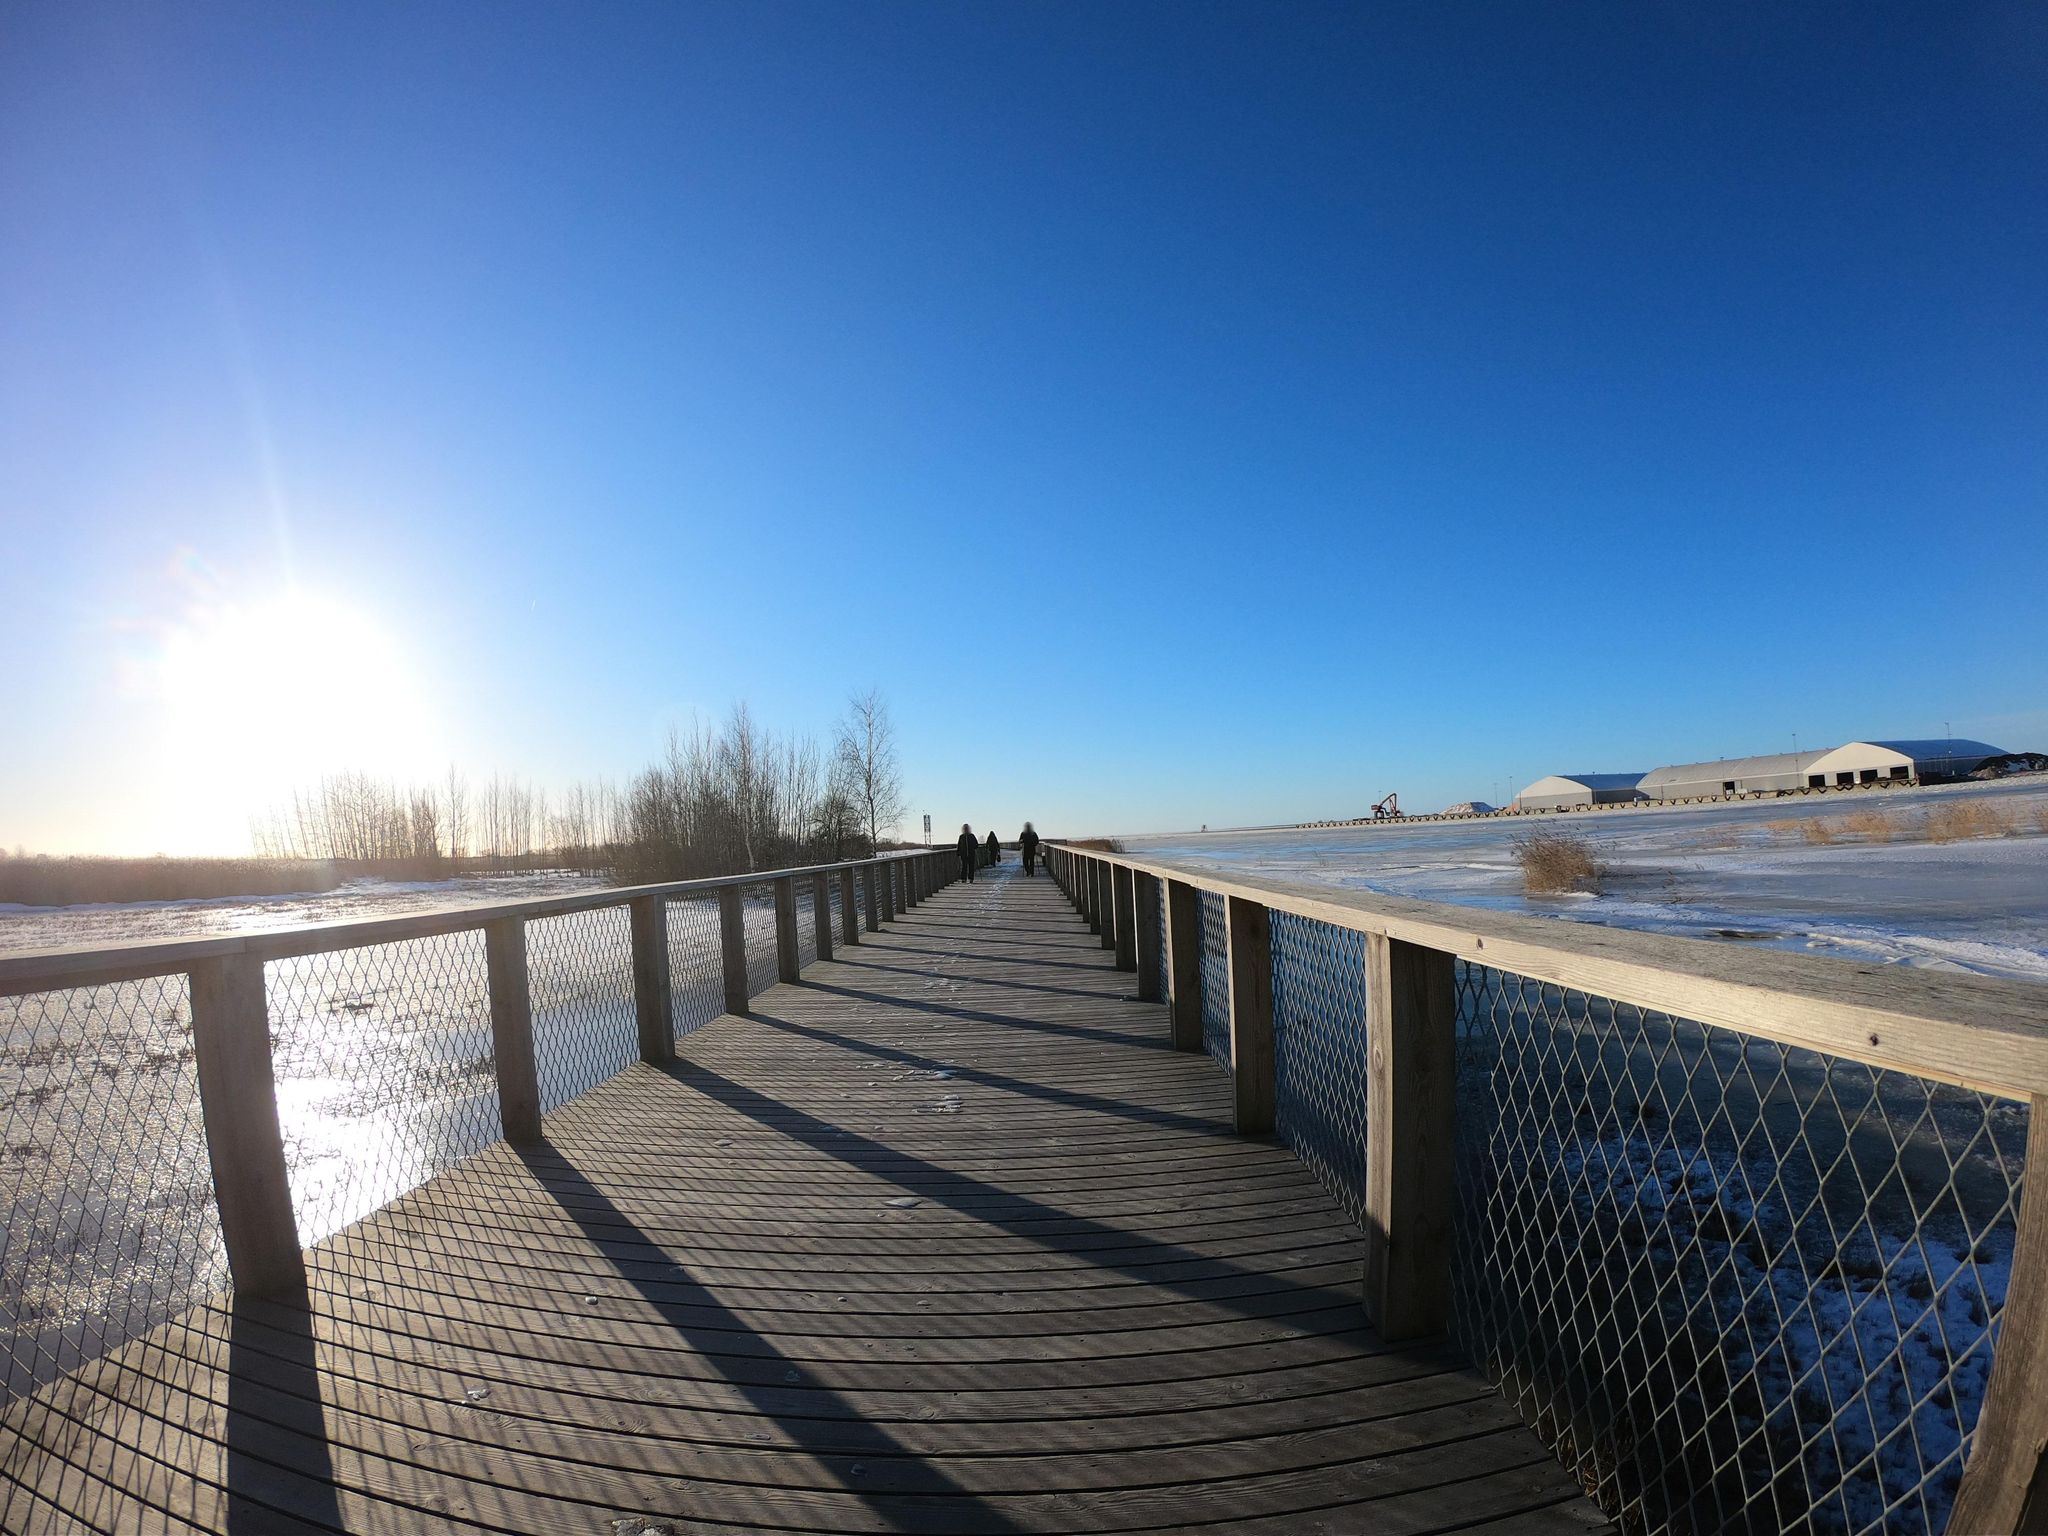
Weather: snowy
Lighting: day
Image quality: good
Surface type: walking surface
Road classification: cycleway, footway, path
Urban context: suburban or peri-urban
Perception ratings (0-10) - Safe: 7.63, Lively: 1.55, Beautiful: 7.65, Boring: 2.43, Depressing: 5.47, Wealthy: 4.35